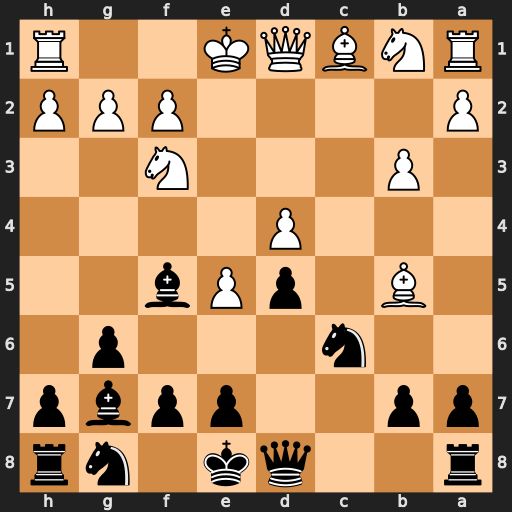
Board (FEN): r2qk1nr/pp2ppbp/2n3p1/1B1pPb2/3P4/1P3N2/P4PPP/RNBQK2R
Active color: b
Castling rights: KQkq
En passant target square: -
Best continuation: Qa5+ Nc3 Qxc3+ Bd2 Qb2